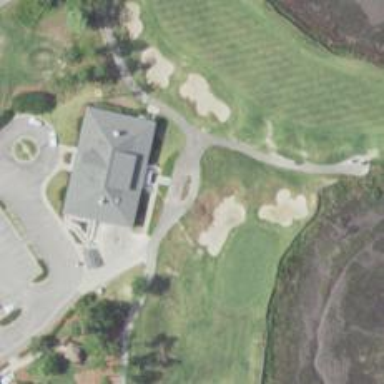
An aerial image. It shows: Footway that doubles as golf path.